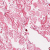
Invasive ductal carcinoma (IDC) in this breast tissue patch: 0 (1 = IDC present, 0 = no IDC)